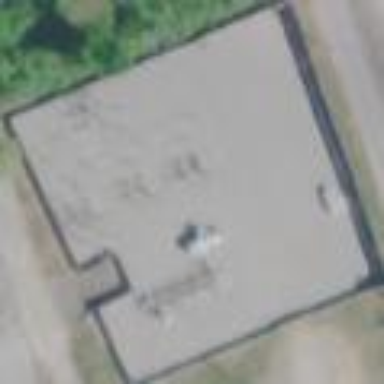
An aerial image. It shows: Distribution substation surrounded by fence.